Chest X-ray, PA view. Patient: 60 years old, sex F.
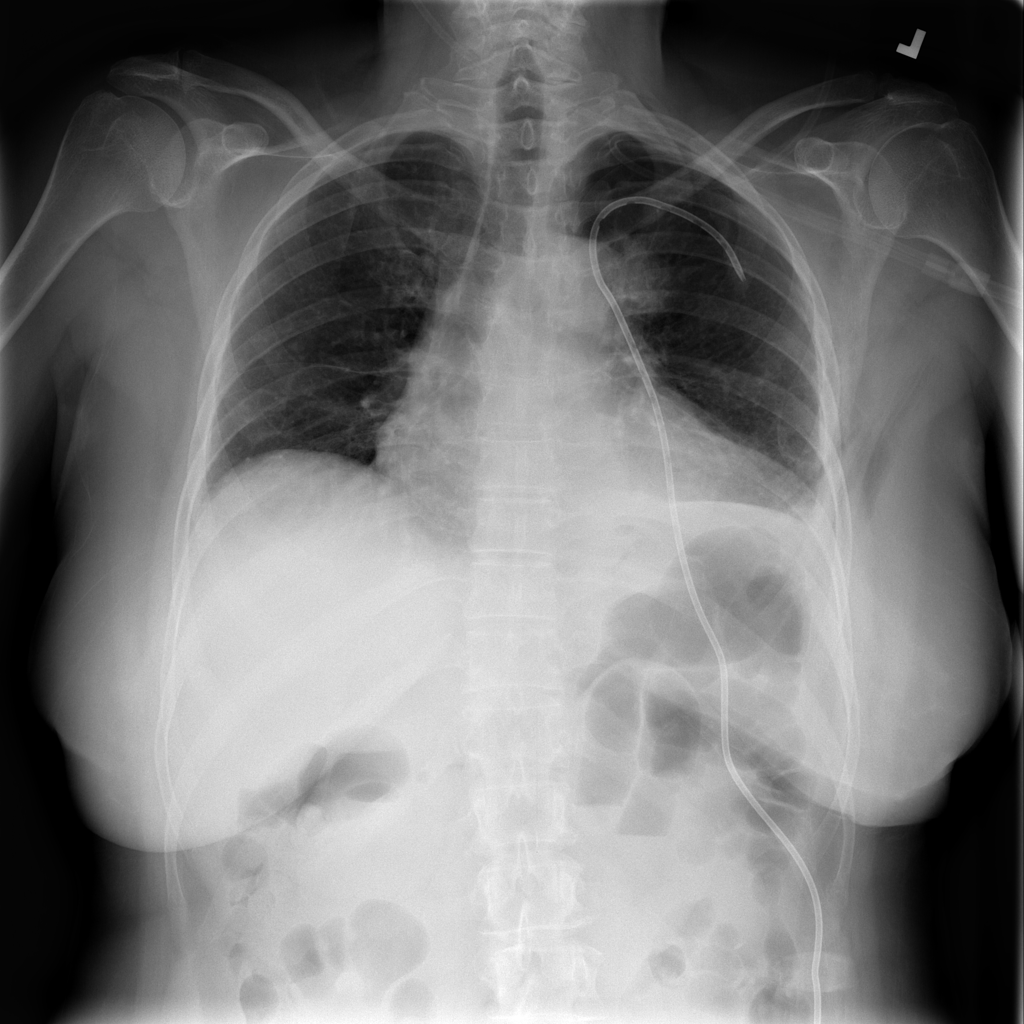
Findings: Effusion, Pneumothorax